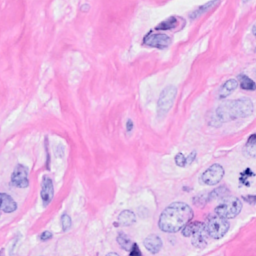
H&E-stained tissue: Breast